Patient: sex F, age 34
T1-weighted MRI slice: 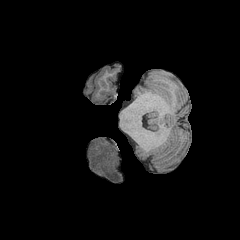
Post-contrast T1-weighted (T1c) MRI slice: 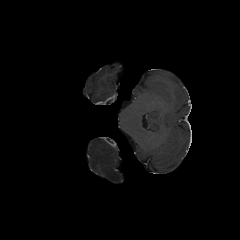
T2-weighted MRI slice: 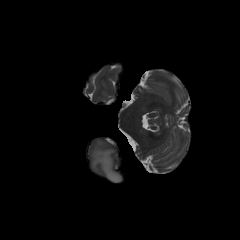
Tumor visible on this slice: yes
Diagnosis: Astrocytoma, IDH-mutant
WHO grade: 3